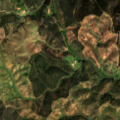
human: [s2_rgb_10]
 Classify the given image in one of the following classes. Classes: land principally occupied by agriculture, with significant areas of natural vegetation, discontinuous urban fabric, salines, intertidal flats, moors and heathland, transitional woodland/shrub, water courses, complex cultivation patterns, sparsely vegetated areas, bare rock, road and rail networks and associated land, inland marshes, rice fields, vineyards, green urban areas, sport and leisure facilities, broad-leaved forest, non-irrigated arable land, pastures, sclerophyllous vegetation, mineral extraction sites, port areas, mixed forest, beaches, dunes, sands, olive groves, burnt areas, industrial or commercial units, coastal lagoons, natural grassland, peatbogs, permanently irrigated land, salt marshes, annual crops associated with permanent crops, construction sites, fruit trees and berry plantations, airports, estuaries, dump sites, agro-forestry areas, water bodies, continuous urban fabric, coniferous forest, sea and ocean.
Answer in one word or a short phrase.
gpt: land principally occupied by agriculture, with significant areas of natural vegetation, broad-leaved forest, transitional woodland/shrub